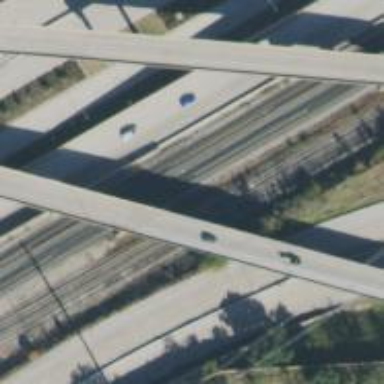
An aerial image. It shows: Bridge on motorway link.